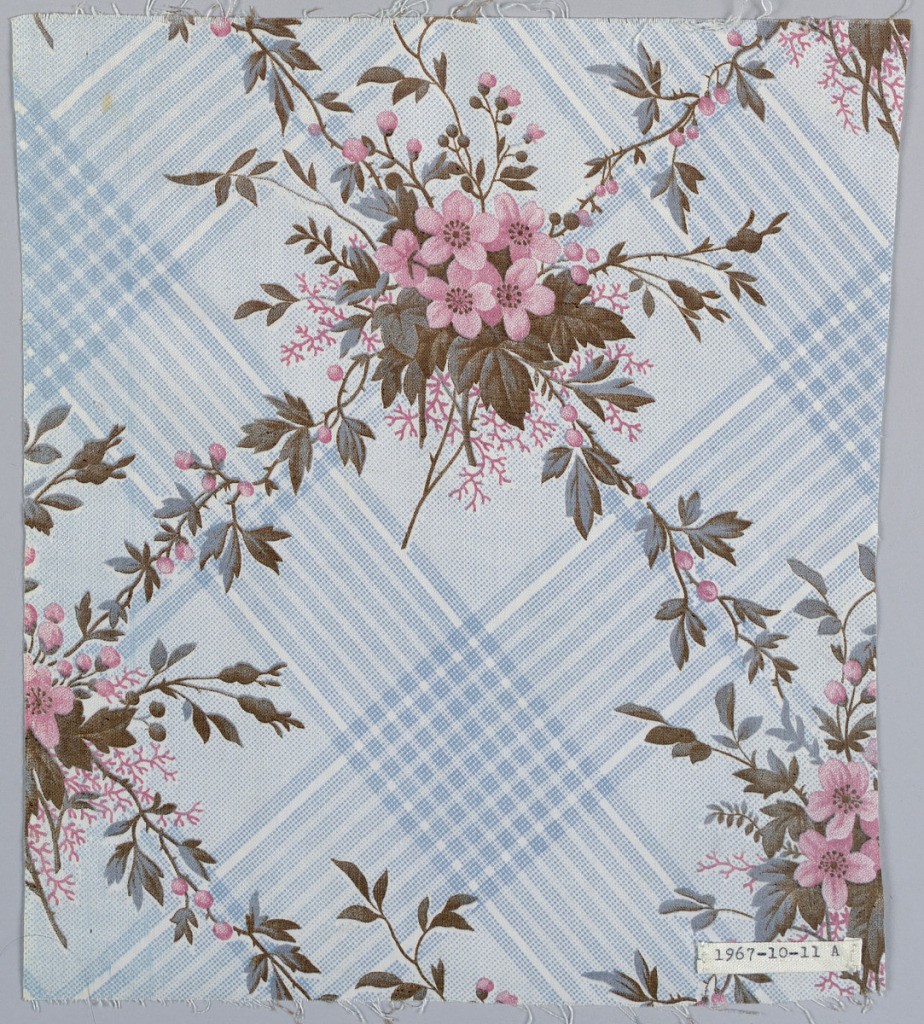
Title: Textile
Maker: Schwartz-Huguenin
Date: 1851–63
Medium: cotton Technique: printed by engraved roller on plain weave
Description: Seven pieces, same design, different colors. A) Ground printed by "molette" in diamond-shaped design of stripes composed of minute dots in pale blue. Flower clusters in rose and dull greens, printed over background. B) Grey ground and flowers, strong green leaves. C) Grey ground, flowers old rose with green foliage. D) Grey ground, blue flowers, grey foliage. E) grey ground, grey flowers, blue-green foliage. F) lighter grey ground, flowers with strong green foliage. G) Greey ground, blue flowers, green foliage.